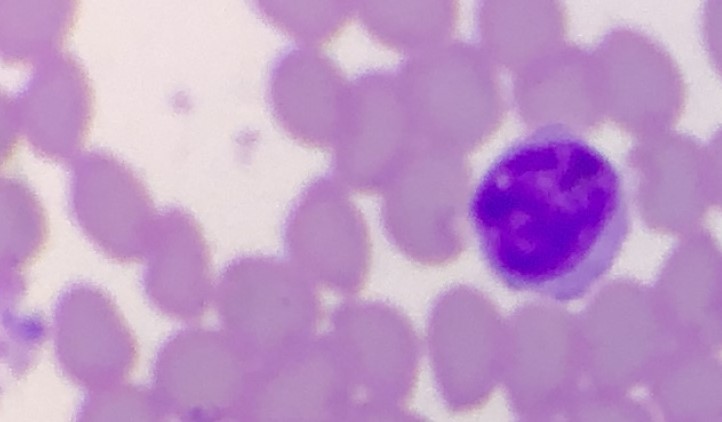
White blood cell type: Lymphocyte